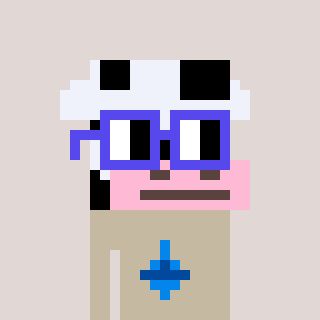
a pixel art character with square blue glasses, a cow-shaped head and a bege-colored body on a warm background